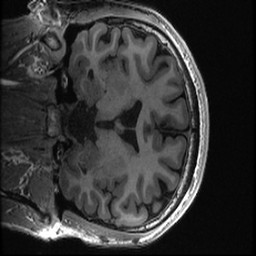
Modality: T1w
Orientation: coronal
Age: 23
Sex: male